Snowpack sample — Snodgrass Mountain, Crested Butte, Colorado (2/4/25, 12:06 PM MST)
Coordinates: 38.923, -106.968
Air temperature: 35 °F
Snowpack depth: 80 cm
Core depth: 30 cm
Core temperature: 35.6 °F
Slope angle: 14°, slope face: 78°
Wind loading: low
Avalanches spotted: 0
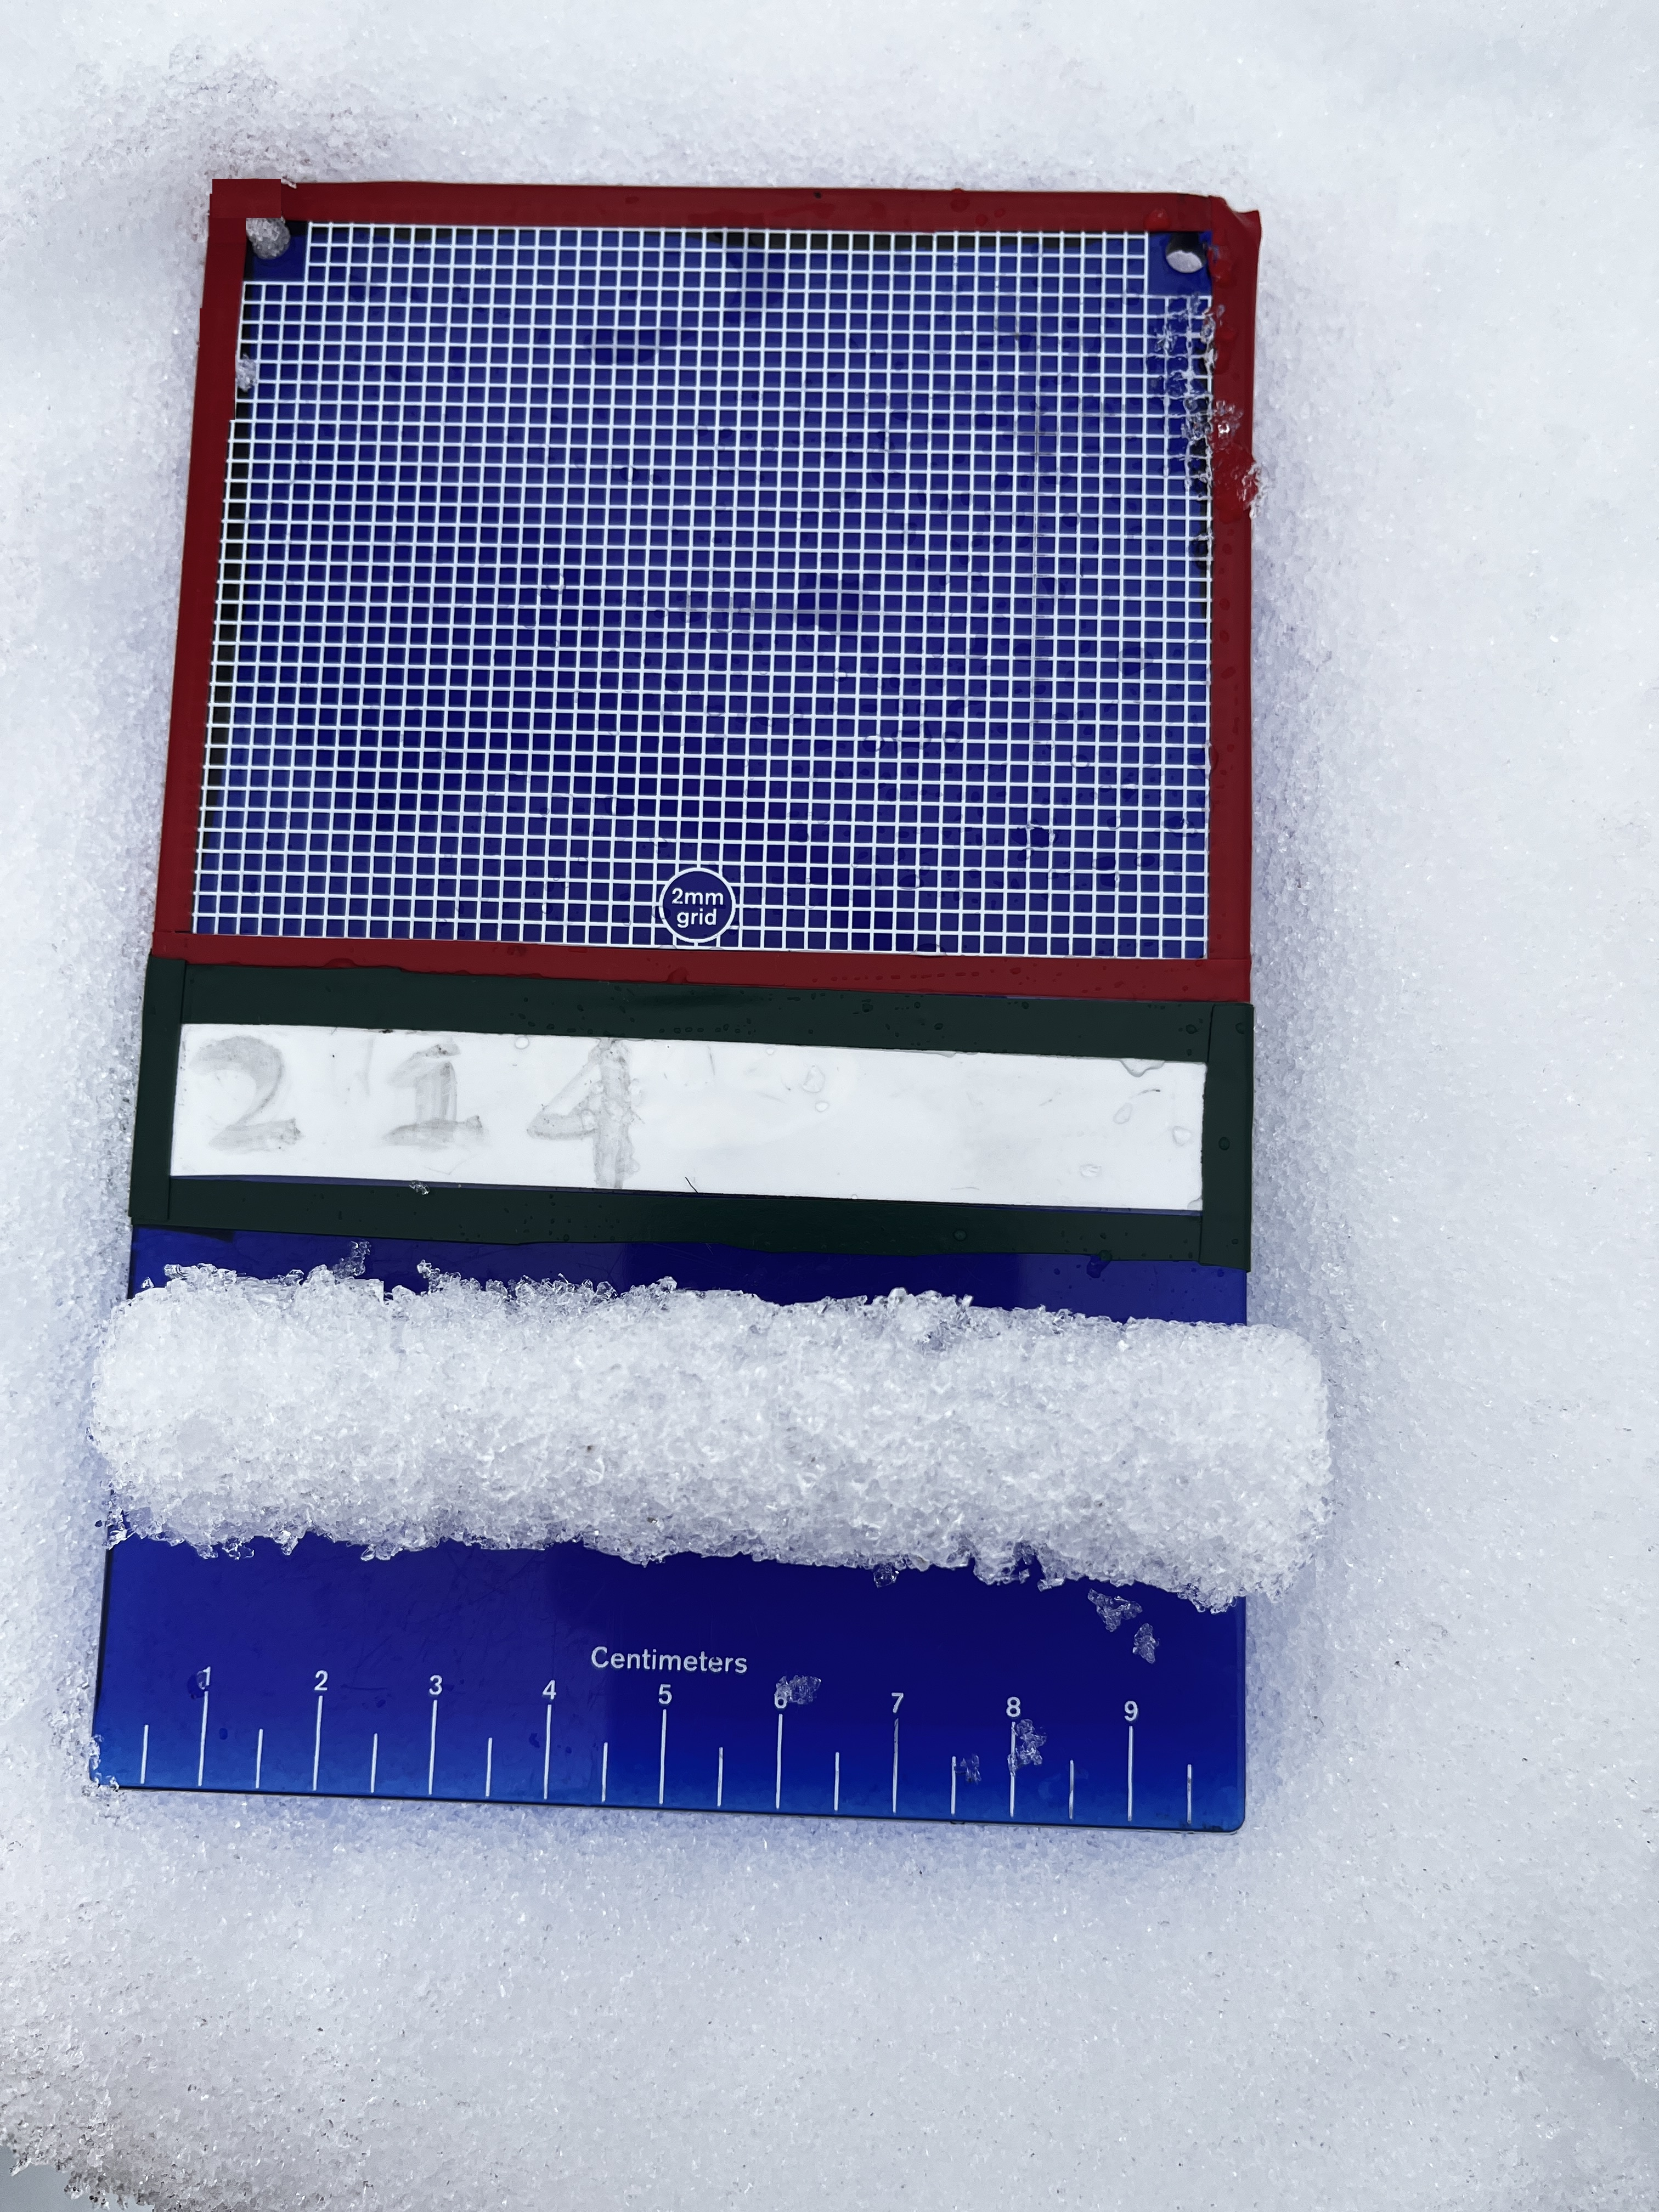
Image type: crystal_card
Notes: No avalanches nearby, unusually warm weather for the last month reported by residents, Collected 25 yards from treeline